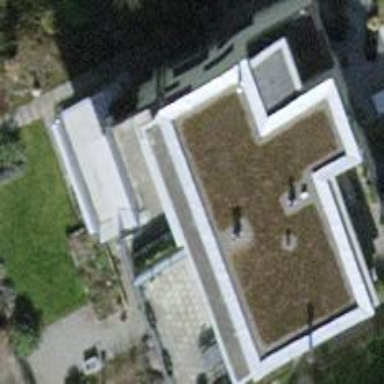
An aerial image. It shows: Modern apartment building with flat roof design.